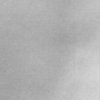
Label: dusty